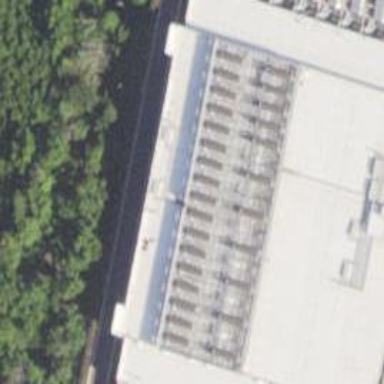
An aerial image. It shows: Data center building.